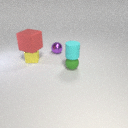
small green rubber sphere in front of small yellow metal cube